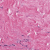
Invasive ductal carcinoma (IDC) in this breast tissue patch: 0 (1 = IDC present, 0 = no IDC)